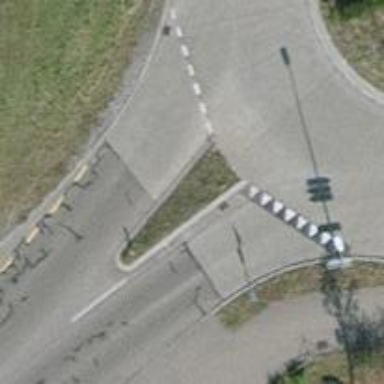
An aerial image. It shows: Road with "give way" sign.